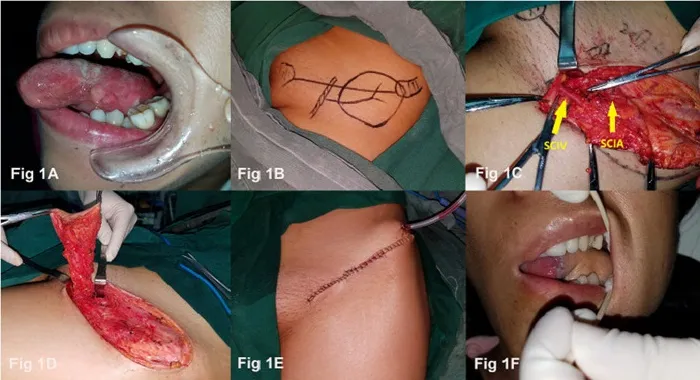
SCIP flap preparation and reconstruction process.
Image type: medical_photograph (other_medical_photograph)